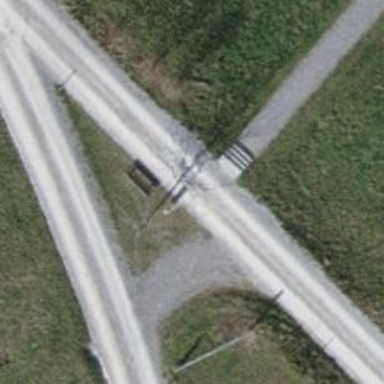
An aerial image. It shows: Set of steps on the road.